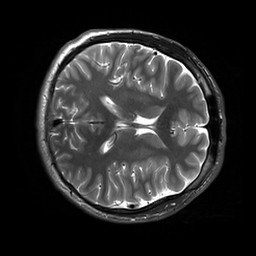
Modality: T2w
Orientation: axial
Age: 20
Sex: male
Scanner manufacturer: siemens
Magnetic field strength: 3 T
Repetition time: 8.53 s
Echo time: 0.091 s